Question: Estimate the volume of the 3D prism shown in the image. The result should be rounded to one decimal place. The side length of each grid on the chessboard is 0.5
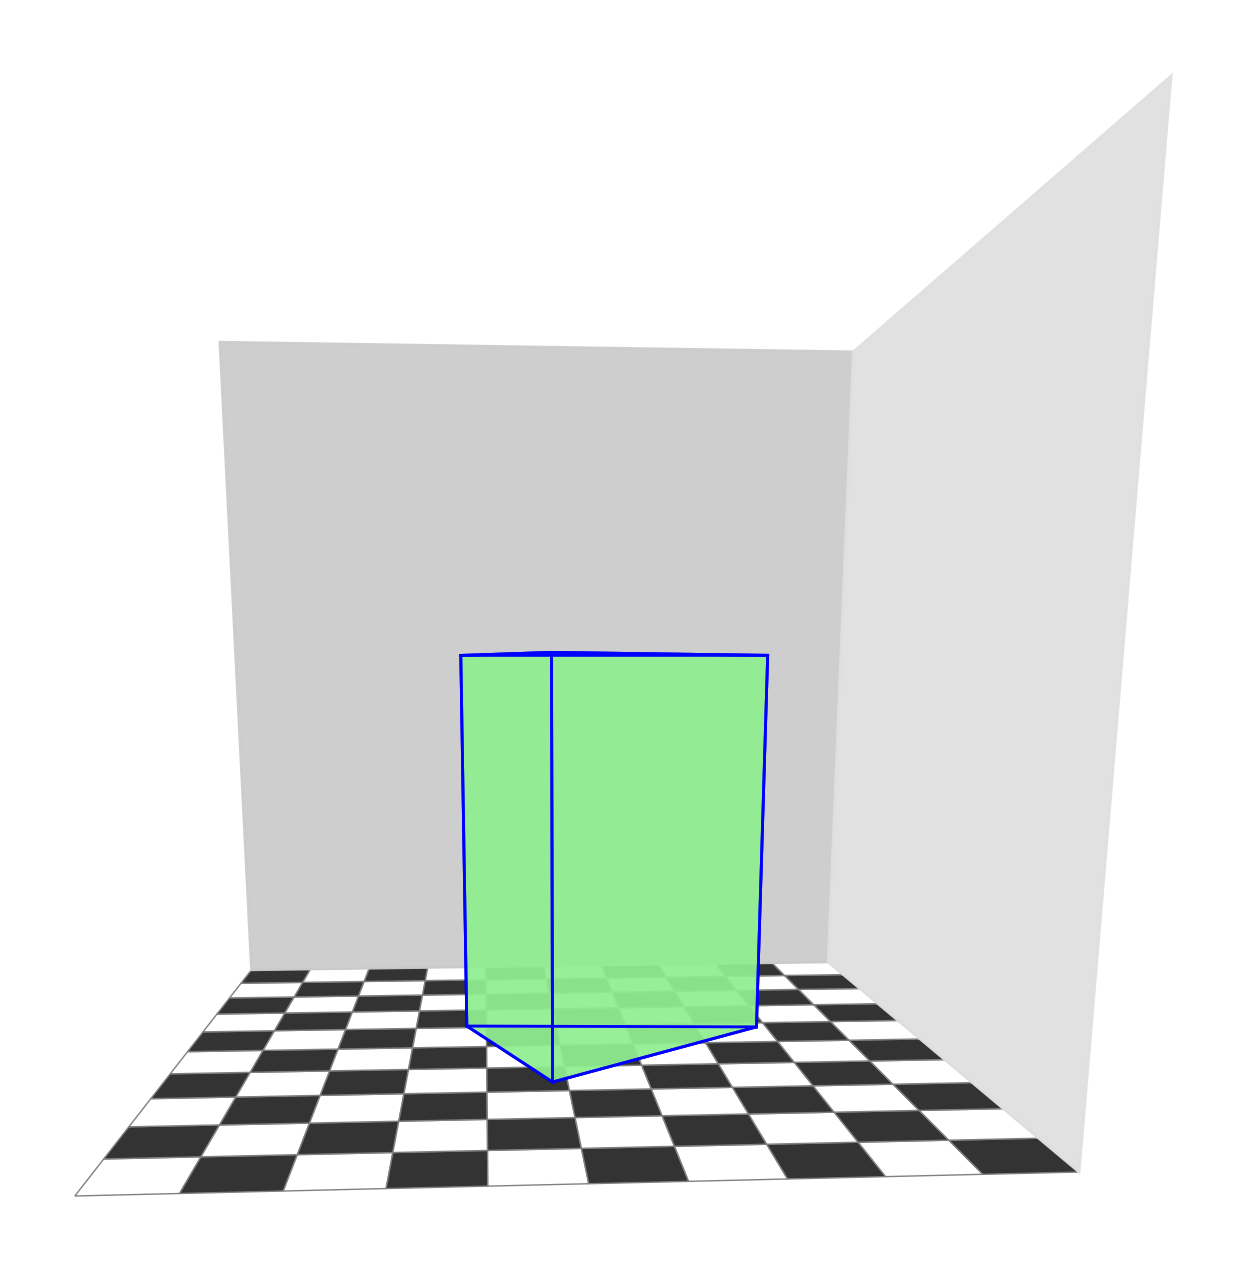
Answer: 3.6